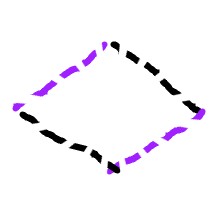
Shape: rhombus